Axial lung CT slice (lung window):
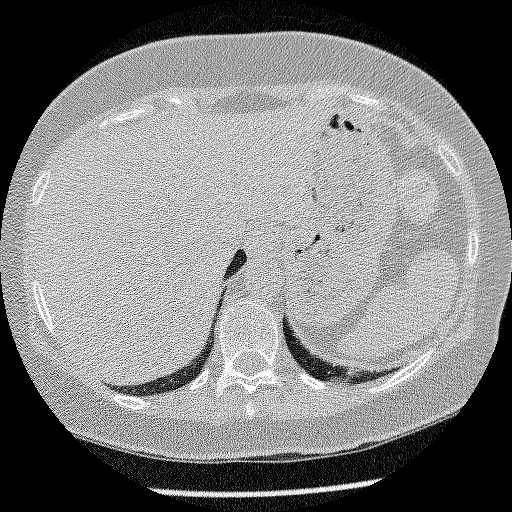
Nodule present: no